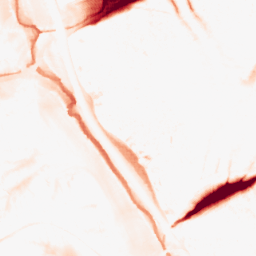
Category: morphological
Decomposition family: tophat
Decomposition parameters: size: 20
mode: black
Upsampling method: sinc_blackman
Upsampling parameters: scale: 2
kernel_size: 4
Upsampling scale: 2